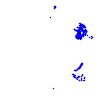
Particle: electron